Interaction volume radius: 5 \u00c5
Interaction volume height: 20 \u00c5
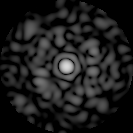
Disorder parameter: 0.8109